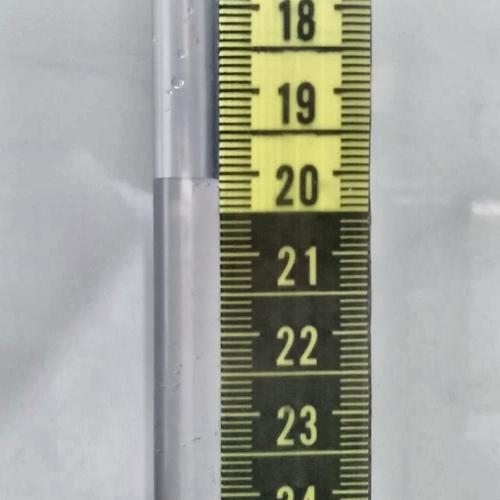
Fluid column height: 20.1 cm